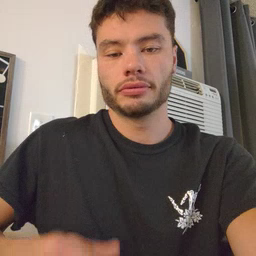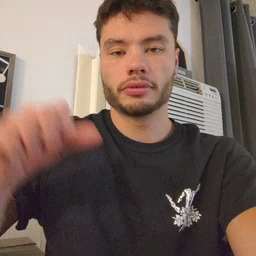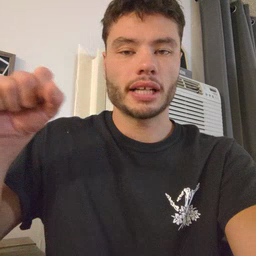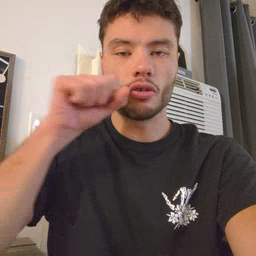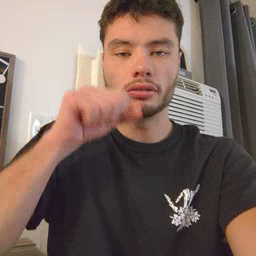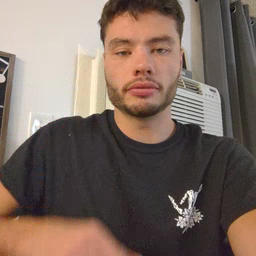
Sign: carrot